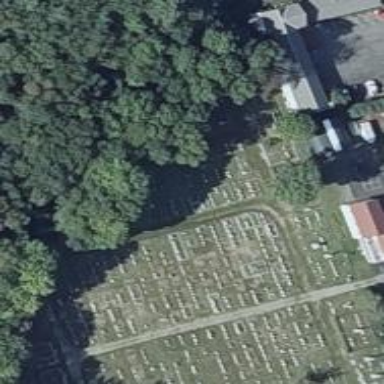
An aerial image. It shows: Cemetery.